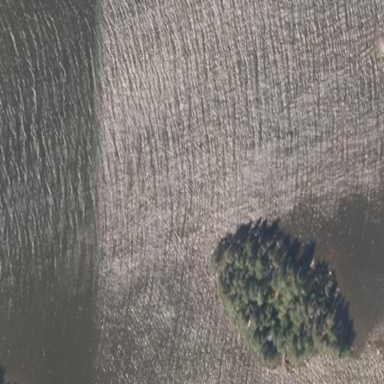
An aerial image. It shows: Image showing island.